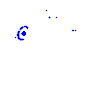
Particle: pion